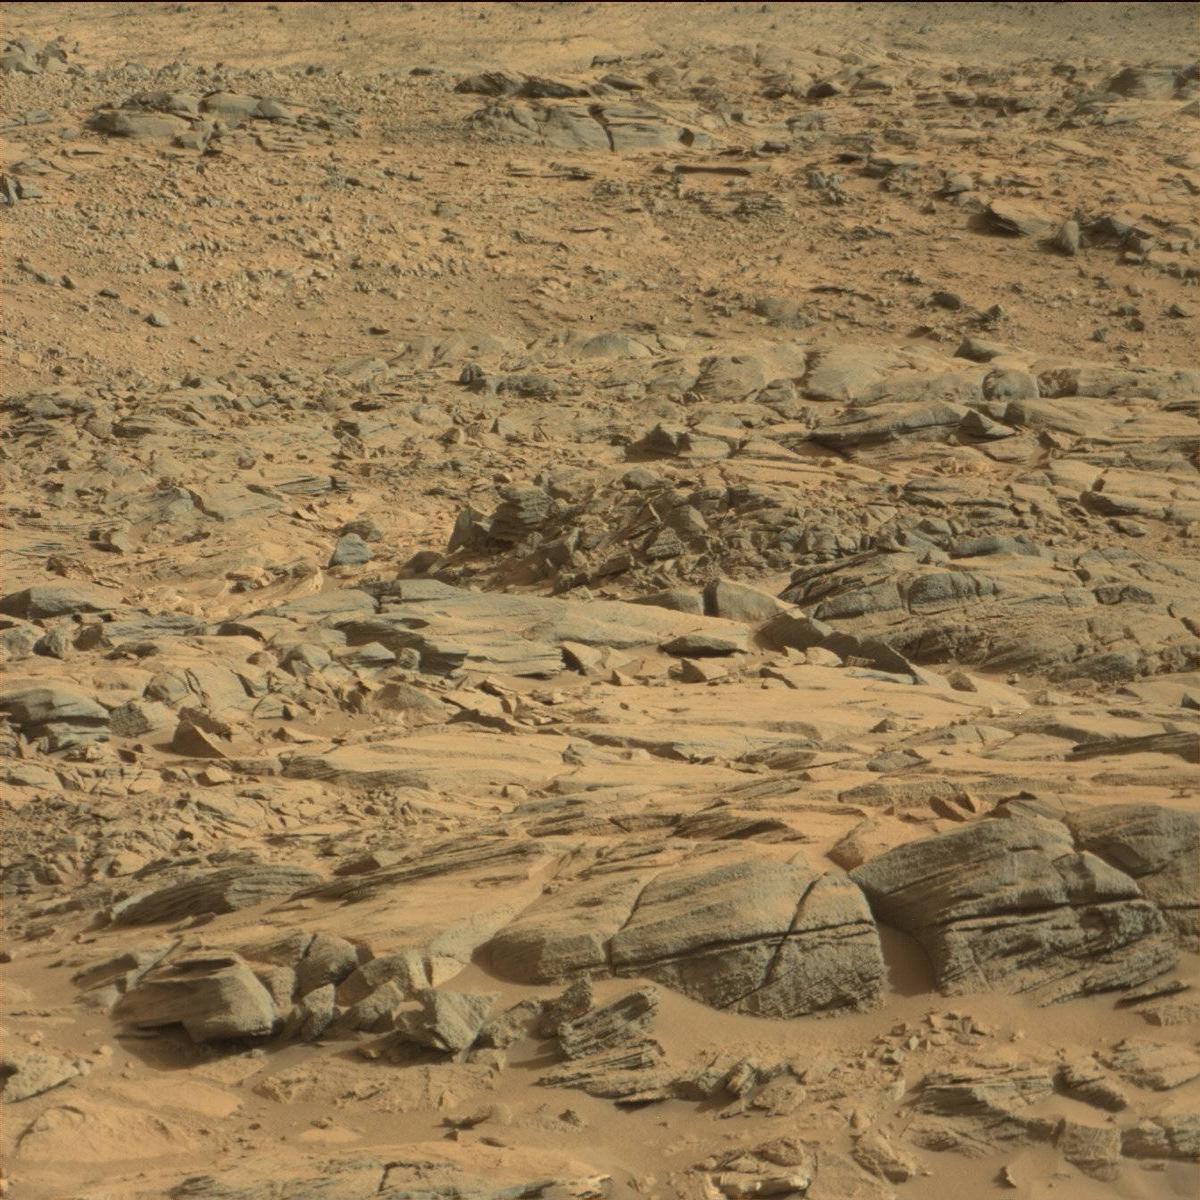
Terrain classes present: Bedrock, Sand / Soil